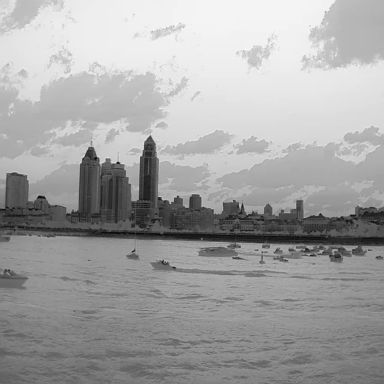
There are three canoes in the infrared image.